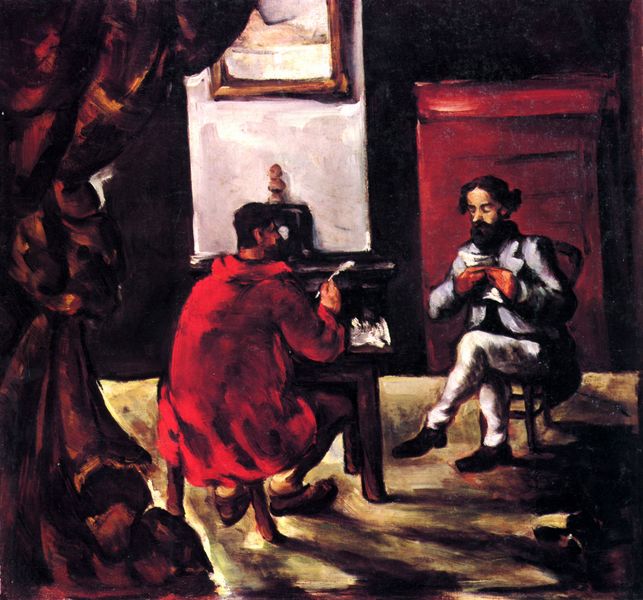
Titel: Paul Alexis liest Zola vor
Künstler: Paul Cézanne
Institution: Privatsammlung
Schlagwörter: akt, blau, dunkel, feder, gemälde, hand, mann, schatten, umhang, weiß, landschaft, ocker, sitzen, ausschnitt, braun, finger, handschuhe, hell, hintergrund, holz, licht, männer, raum, rücken, schwarz, stuhl, tisch, tür, zimmer, ölbild, rot, beige, gespräch, schleife, symbolismus, anzug, bart, hose, jacke, wand, falten, knoten, kragen, rahmen, samt, vollbart, bild, bildnis, innenraum, möbel, portrait, porträt, vorhang, sonne, boden, haare, interieur, mantel, sitzend, blatt, knopf, kamin, beine, bein, füße, schrift, bilderrahmen, schrank, schreibtisch, modell, düster, unterhaltung, zwei, schuhe, arbeiten, hocker, schemel, blue, chair, curtain, curtains, feathers, hall, hands, könig, men, oil, people, red, stockings, white, karikatur, black, carpet, chairs, conversation, dark, friends, hair, interior, old, painting, robe, room, seat, seated, sitting, table, talk, talking, tea, wall, yellow, finster, lesen, atelier, maler, staffelei, mirror, picture, two, brown, floor, lichteinfall, fliege, spiel, helligkeit, hinten, rückenfigur, komponist, künstler, zeitung, schriftsteller, leinwand, vermeer, malen, malkunst, pinsel, stift, tinte, pult, feather, verwischt, zigarette, zeichnen, malerisch, brief, schreiben, man, crossed, house, pinselstriche, drapes, feet, suit, kunde, light, schreiber, paper, sekretär, stafflei, bust, frame, sitzender, ferse, fersen, color, cubist, shadow, coat, buttons, beard, boots, desk, jacket, pen, quill, writing, zeichner, statue, meister, door, drape, drapery, letter, reading, studio, schreibfeder, cape, cloak, federkiel, ink, schwrz, watercolor, art, artist, back, easel, painter, shoes, pencil, legs, impressionist, latschen, auftrag, dresser, könig ludwig, pale, shadows, paint, space, genre, black hair, work, gloves, contrast, erotic, trousers, button, diktat, mustache, moustache, diktieren, spiegel, brif, leg, antwort, romm, anliegen, wooden shoes, knickers, indoor, hood, beards, garndine, handschuh, holse, 2, piano, living room, office, indoors, cards, writer, coffee, vintage, scribe, saying, write, talkig, schwarz-rot-weiß, brayun, suite, deak, glives, red coat, red door, white pants, we, portrate, scarlet, curtan, stools, curtai, fashioned, ure, aed, wqeqwe, qweqwe, qwqweqweqweqweqweqw, qwe, assd, sdfsd, dicussion, fountain pen, pantaloon, spainards, dictate, red gloves, portrat, voerhang, interview, red closet, rooom